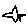
Label: star